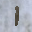
Label: 1